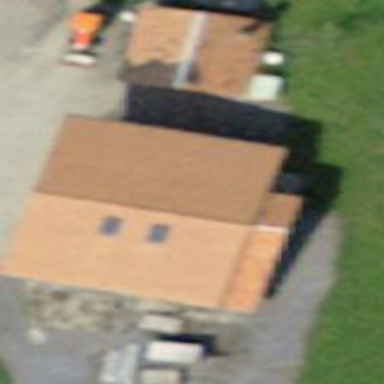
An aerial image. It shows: Garage building.